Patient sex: F
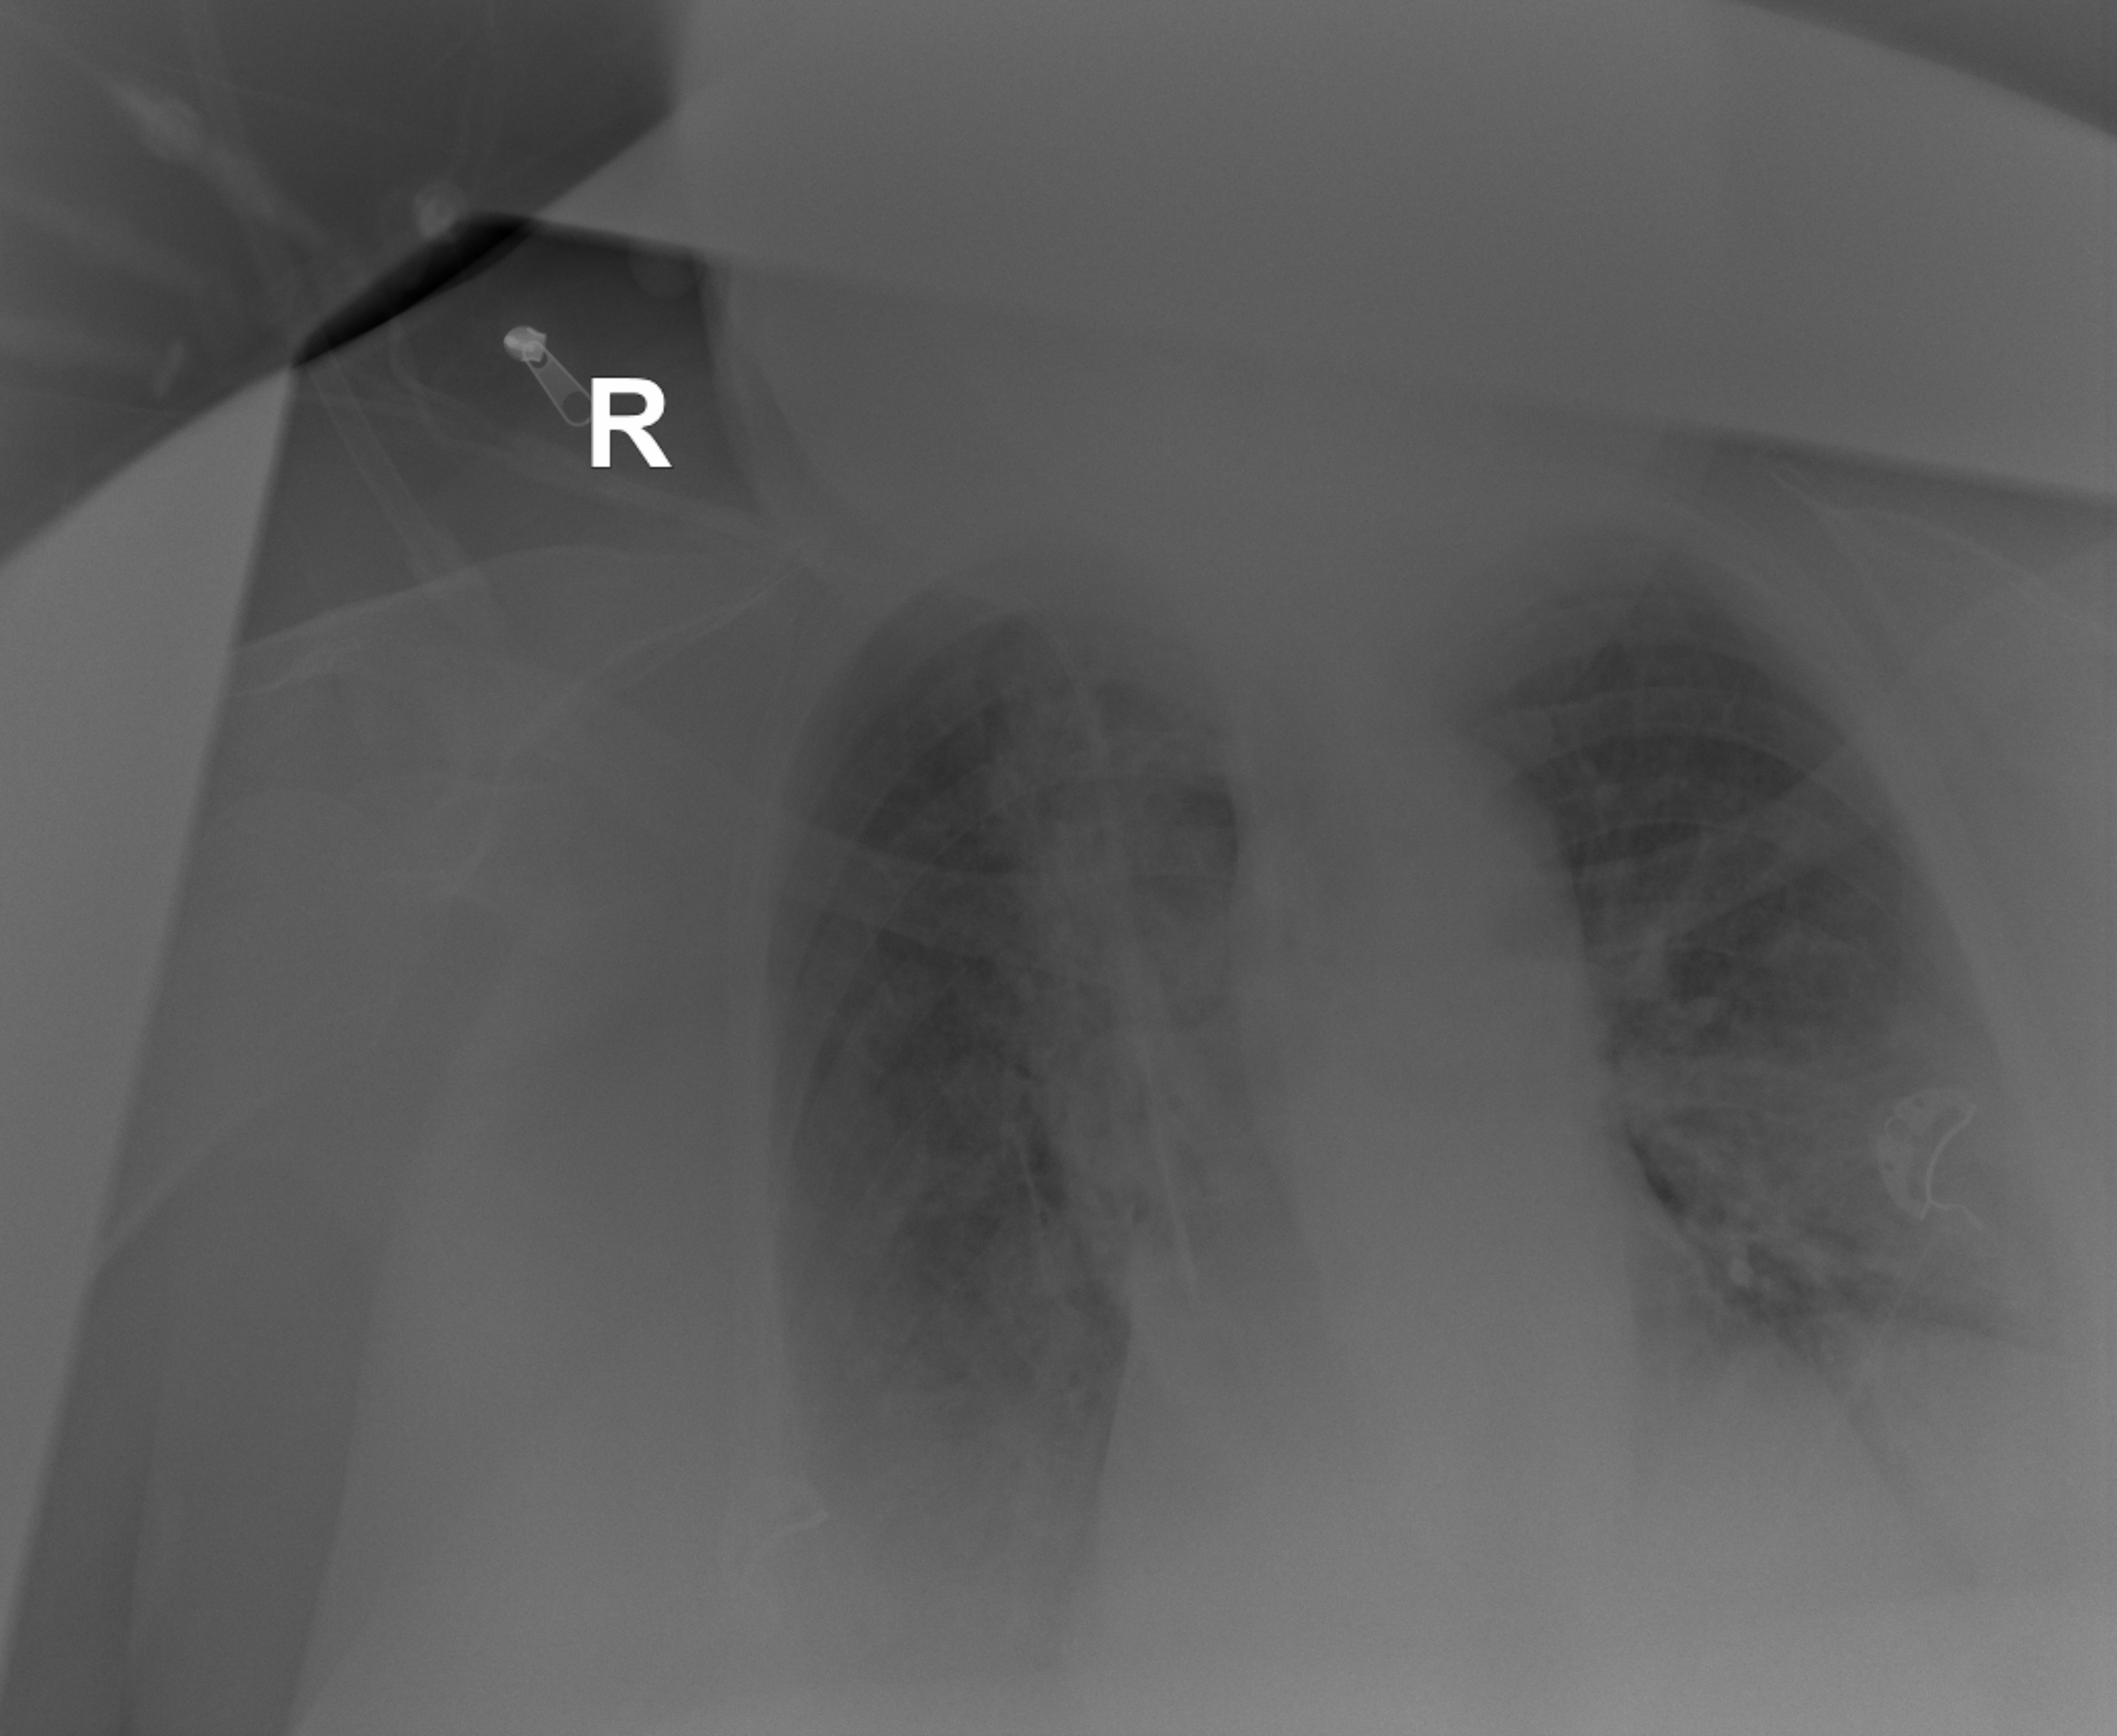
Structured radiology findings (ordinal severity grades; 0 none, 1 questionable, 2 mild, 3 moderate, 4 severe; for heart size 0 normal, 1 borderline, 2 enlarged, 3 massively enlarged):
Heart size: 2
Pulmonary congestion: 2
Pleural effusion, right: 2
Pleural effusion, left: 2
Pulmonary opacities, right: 2
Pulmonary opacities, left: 3
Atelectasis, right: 2
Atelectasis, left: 3